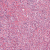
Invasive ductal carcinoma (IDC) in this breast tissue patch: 1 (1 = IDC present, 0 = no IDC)